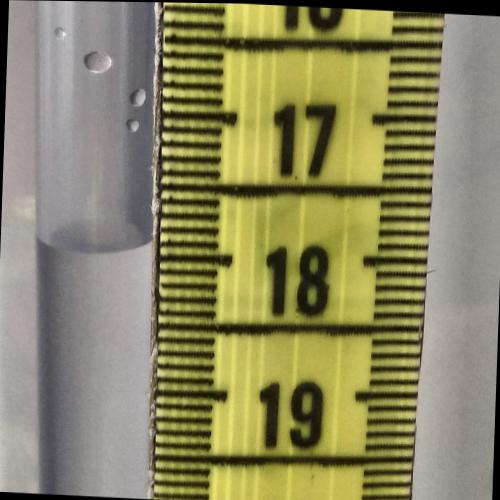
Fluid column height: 17.9 cm